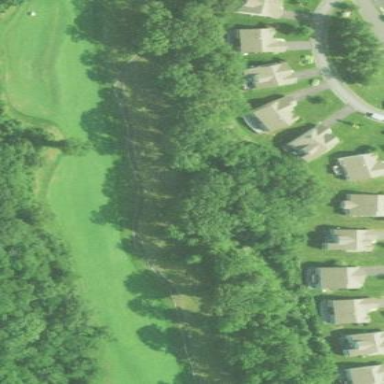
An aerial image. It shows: Golf fairway surrounded by grass.